Question: I'm filtering a time trace in python using 'butter' from 'scipy.signal'. I use here a low-pass (on a noisy 100 Hz sinus sampled at 10000 points/sec, for example), but the following is true for any filter (low, high, band).
The filtered trace has always a delay with respect to the original (see figure). This delay depends on the parameters of the filter (frequencies, order).
Do you have a (simple) explanation why this delay is there? And is it possible to programmatically eliminate it? The goal would be to have the filtered trace laying right on top of the raw trace. If I chop off the first N points of the filtered trace, it could be ok, but how much is N as a function of the filter parameters?

The code I used is based on <URL>:
'''
import numpy as np
from scipy.signal import butter, lfilter, freqz
import matplotlib.pyplot as plt
def butter_lowpass(cutoff, fs, order=5):
nyq = 0.5 * fs
normal_cutoff = cutoff / nyq
b, a = butter(order, normal_cutoff, btype='lowpass', analog=False)
return b, a
def lowpass_filter(data, cutoff, fs, order=5, plots=True):
''' fs : sampling freq. (pts/s) '''
cutoff = float(cutoff)
fs = float(fs)
t = np.arange(0, len(data)/fs, 1/fs)
b, a = butter_lowpass(cutoff, fs, order=order)
y = lfilter(b, a, data)
if plots:
plot_filter(a,b,fs,y,t,data, cutoff)
return y
def plot_filter(a,b,fs,y,t,data, f1=0, f2=0):
''' a,b from filterfs = sampling freq.
f1 = cutoff, f2 = 0 (butter_lowpass)
f1 = lowcut, f2 = highcut (butter_bandpass)
'''
w, h = freqz(b, a, worN=8000)
plt.figure(555)
plt.subplot(2, 1, 1)
plt.semilogx(0.5*fs*w/np.pi, np.abs(h), 'b')
if f1:
plt.plot(f1, 0.5*np.sqrt(2), 'ko')
plt.axvline(f1, color='k')
if f2:
plt.plot(f2, 0.5*np.sqrt(2), 'ko')
plt.axvline(f2, color='k')
plt.xlim(0, 0.5*fs)
plt.title("Filter Frequency Response")
plt.xlabel('Frequency [Hz]')
plt.grid()
plt.subplot(2, 1, 2)
plt.plot(t, data, 'b-', label='data')
plt.plot(t, y, 'g-', linewidth=2, label='filtered')
plt.xlabel('Time [sec]')
plt.grid()
plt.legend()
'''
where the signal and the filters are
'''
ra = .1*randn(10000) + np.sin(2*np.pi*100*arange(10000)/10000.)
lowpass_filter(ra, 200., 10000., order=4)
'''
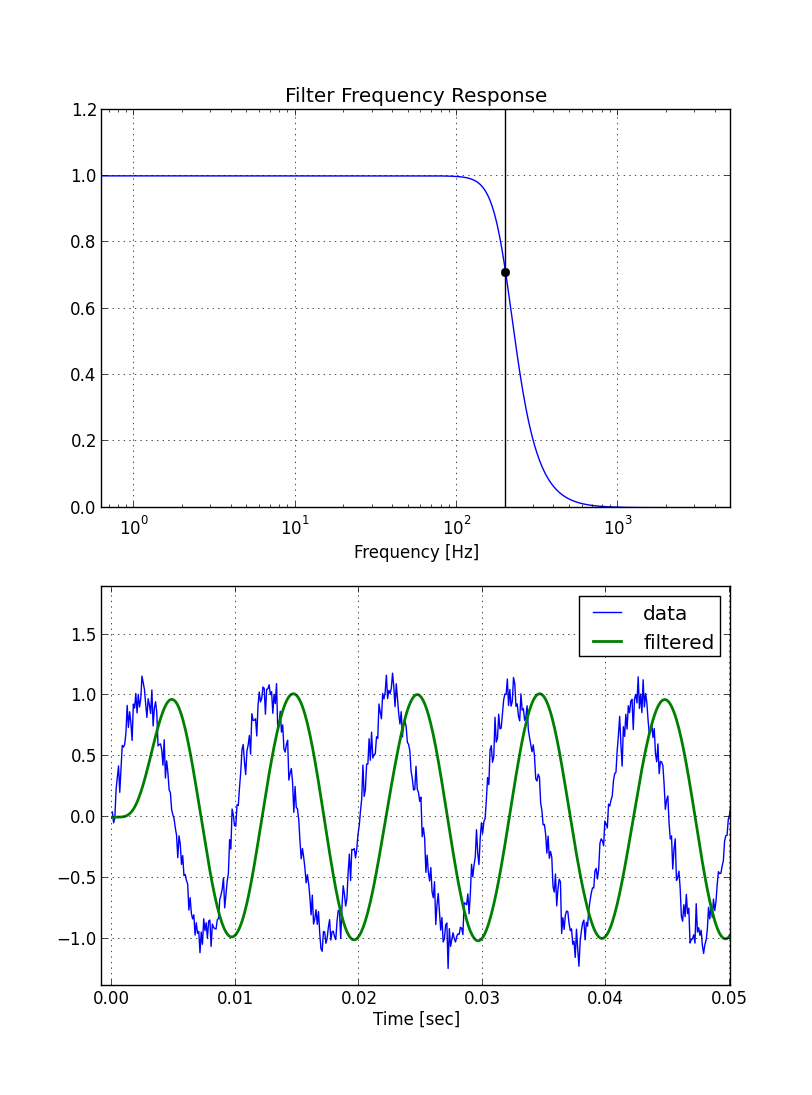
Answer: I believe that what you want is the phase response Bode plot for your system. You can obtain this using <URL> on your system, that is:
'''
from scipy.signal import bode
w, mag, phase = bode((b, a))
'''
Where 'b' and 'a' are your filter coefficients. Confusingly, 'w' is in rad/s and 'phase' is in degrees. 'phase' is the shift that you are seeing. To get the time shift divide by the frequency (degrees per second). You'll probably want to pass your own 'w' to bode to get the frequency range that you want.
For a tutorial see for example <URL>.